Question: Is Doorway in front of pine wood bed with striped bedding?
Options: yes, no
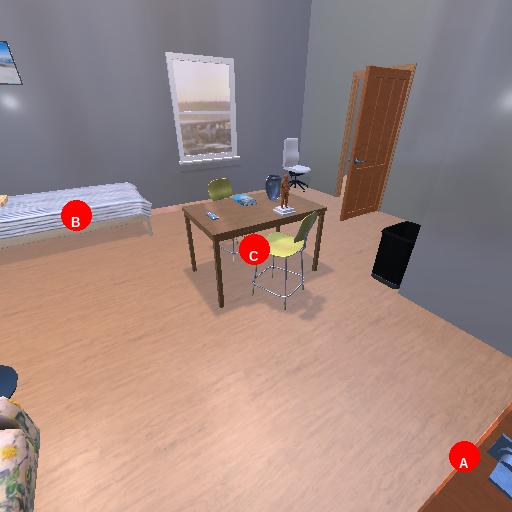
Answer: yes